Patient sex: M
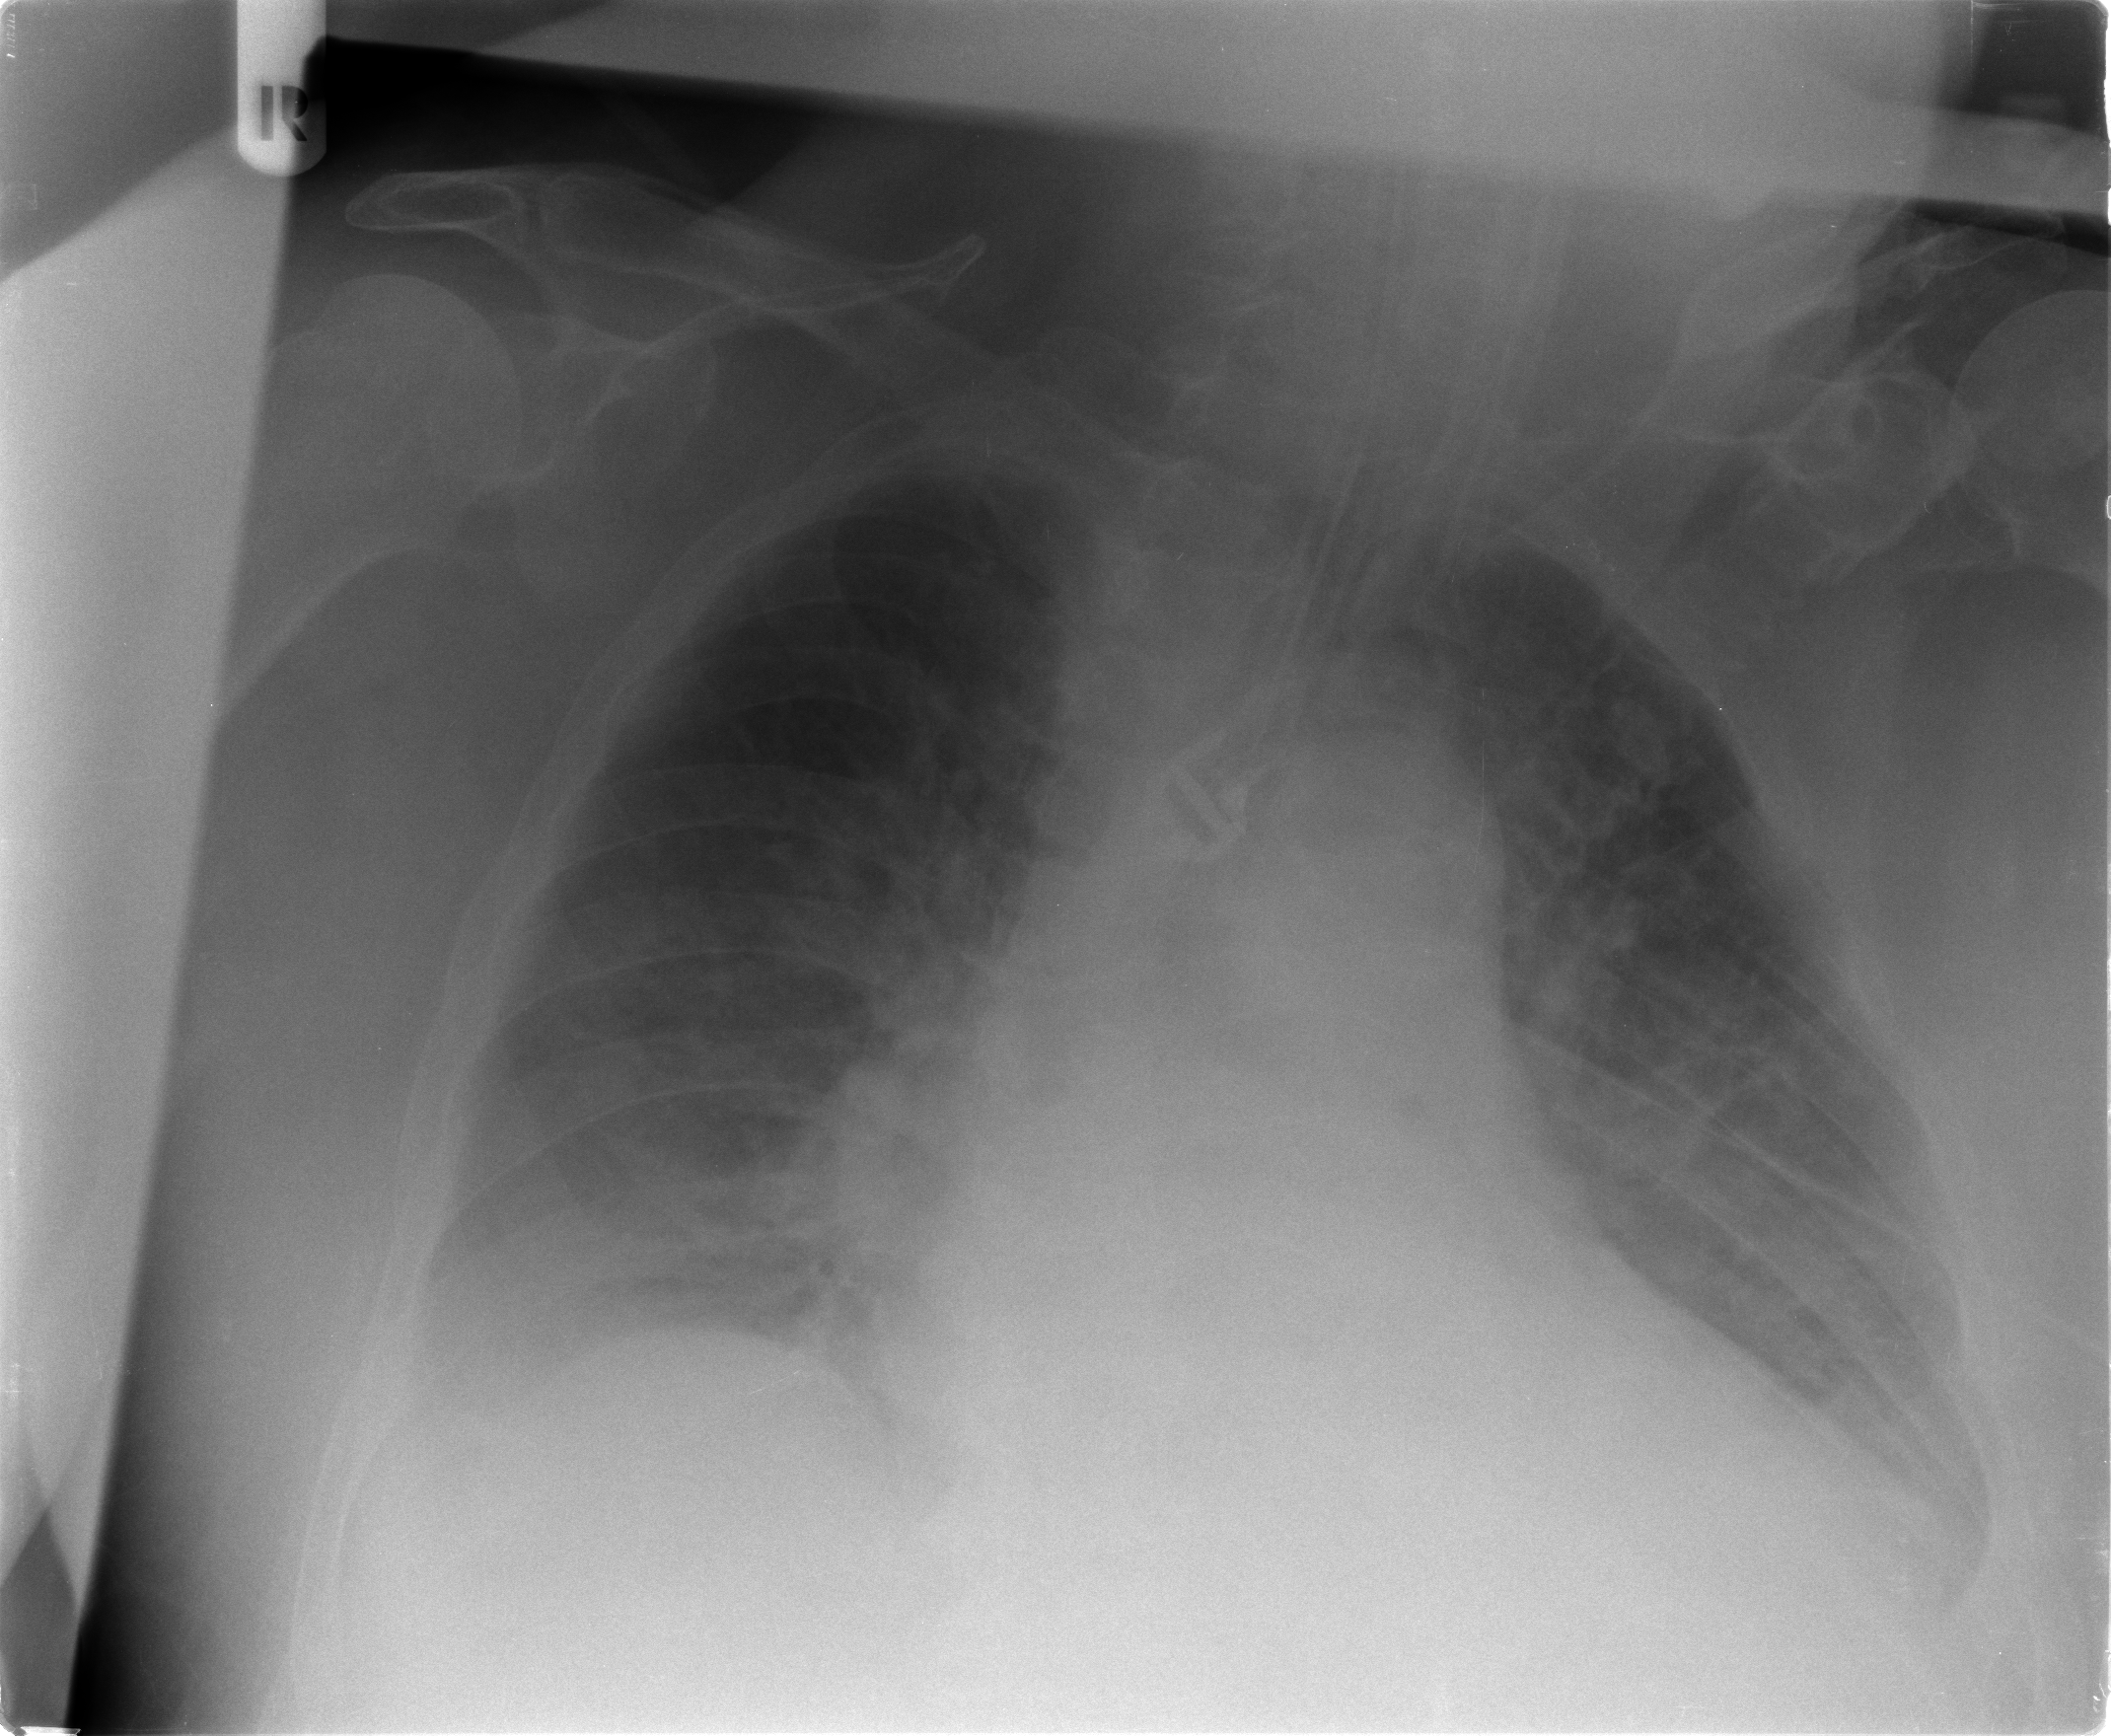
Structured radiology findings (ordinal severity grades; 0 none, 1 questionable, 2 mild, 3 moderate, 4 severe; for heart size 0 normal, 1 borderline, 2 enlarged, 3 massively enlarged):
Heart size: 2
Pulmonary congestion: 2
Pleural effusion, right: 2
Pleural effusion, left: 2
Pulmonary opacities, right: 1
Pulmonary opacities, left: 2
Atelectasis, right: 2
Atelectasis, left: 2